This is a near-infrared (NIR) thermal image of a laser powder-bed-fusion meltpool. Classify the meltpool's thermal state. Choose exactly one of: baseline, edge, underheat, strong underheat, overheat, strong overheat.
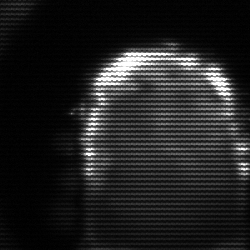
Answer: baseline